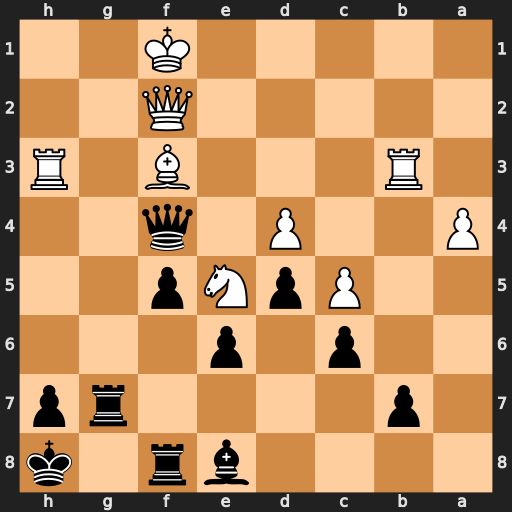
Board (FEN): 4br1k/1p4rp/2p1p3/2PpNp2/P2P1q2/1R3B1R/5Q2/5K2
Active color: b
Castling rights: -
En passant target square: -
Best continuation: Qc1+ Ke2 Qc2+